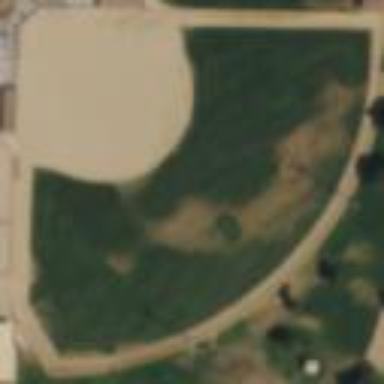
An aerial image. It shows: Baseball pitch for leisure land.